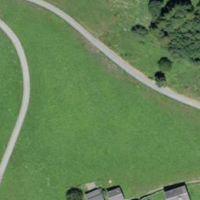
EUNIS habitat code: 24
Species observed at this site:
Motacilla alba